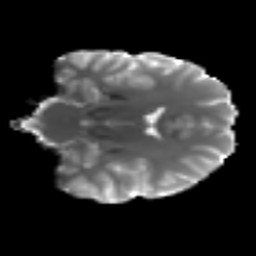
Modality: T2w
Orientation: coronal
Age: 22
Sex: female
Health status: ill
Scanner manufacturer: siemens
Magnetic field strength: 3 T
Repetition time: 6.5 s
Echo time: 0.062 s